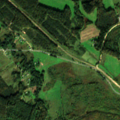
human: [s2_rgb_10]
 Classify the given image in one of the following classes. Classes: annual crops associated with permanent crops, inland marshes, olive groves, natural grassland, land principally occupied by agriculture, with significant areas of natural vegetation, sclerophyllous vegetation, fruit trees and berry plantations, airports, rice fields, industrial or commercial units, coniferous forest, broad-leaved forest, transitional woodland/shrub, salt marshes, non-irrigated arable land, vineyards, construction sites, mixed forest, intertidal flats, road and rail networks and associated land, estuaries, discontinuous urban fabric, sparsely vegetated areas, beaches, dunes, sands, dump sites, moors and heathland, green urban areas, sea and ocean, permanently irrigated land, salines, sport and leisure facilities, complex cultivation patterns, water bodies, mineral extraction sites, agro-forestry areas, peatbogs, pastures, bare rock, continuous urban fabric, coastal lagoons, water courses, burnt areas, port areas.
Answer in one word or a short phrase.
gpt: pastures, complex cultivation patterns, land principally occupied by agriculture, with significant areas of natural vegetation, coniferous forest, mixed forest, inland marshes